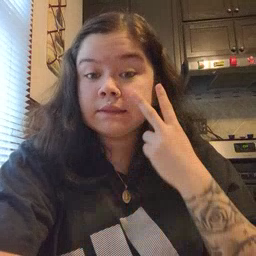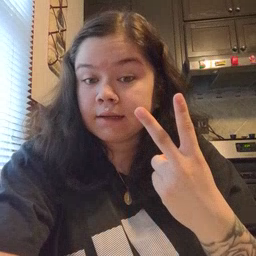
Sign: see